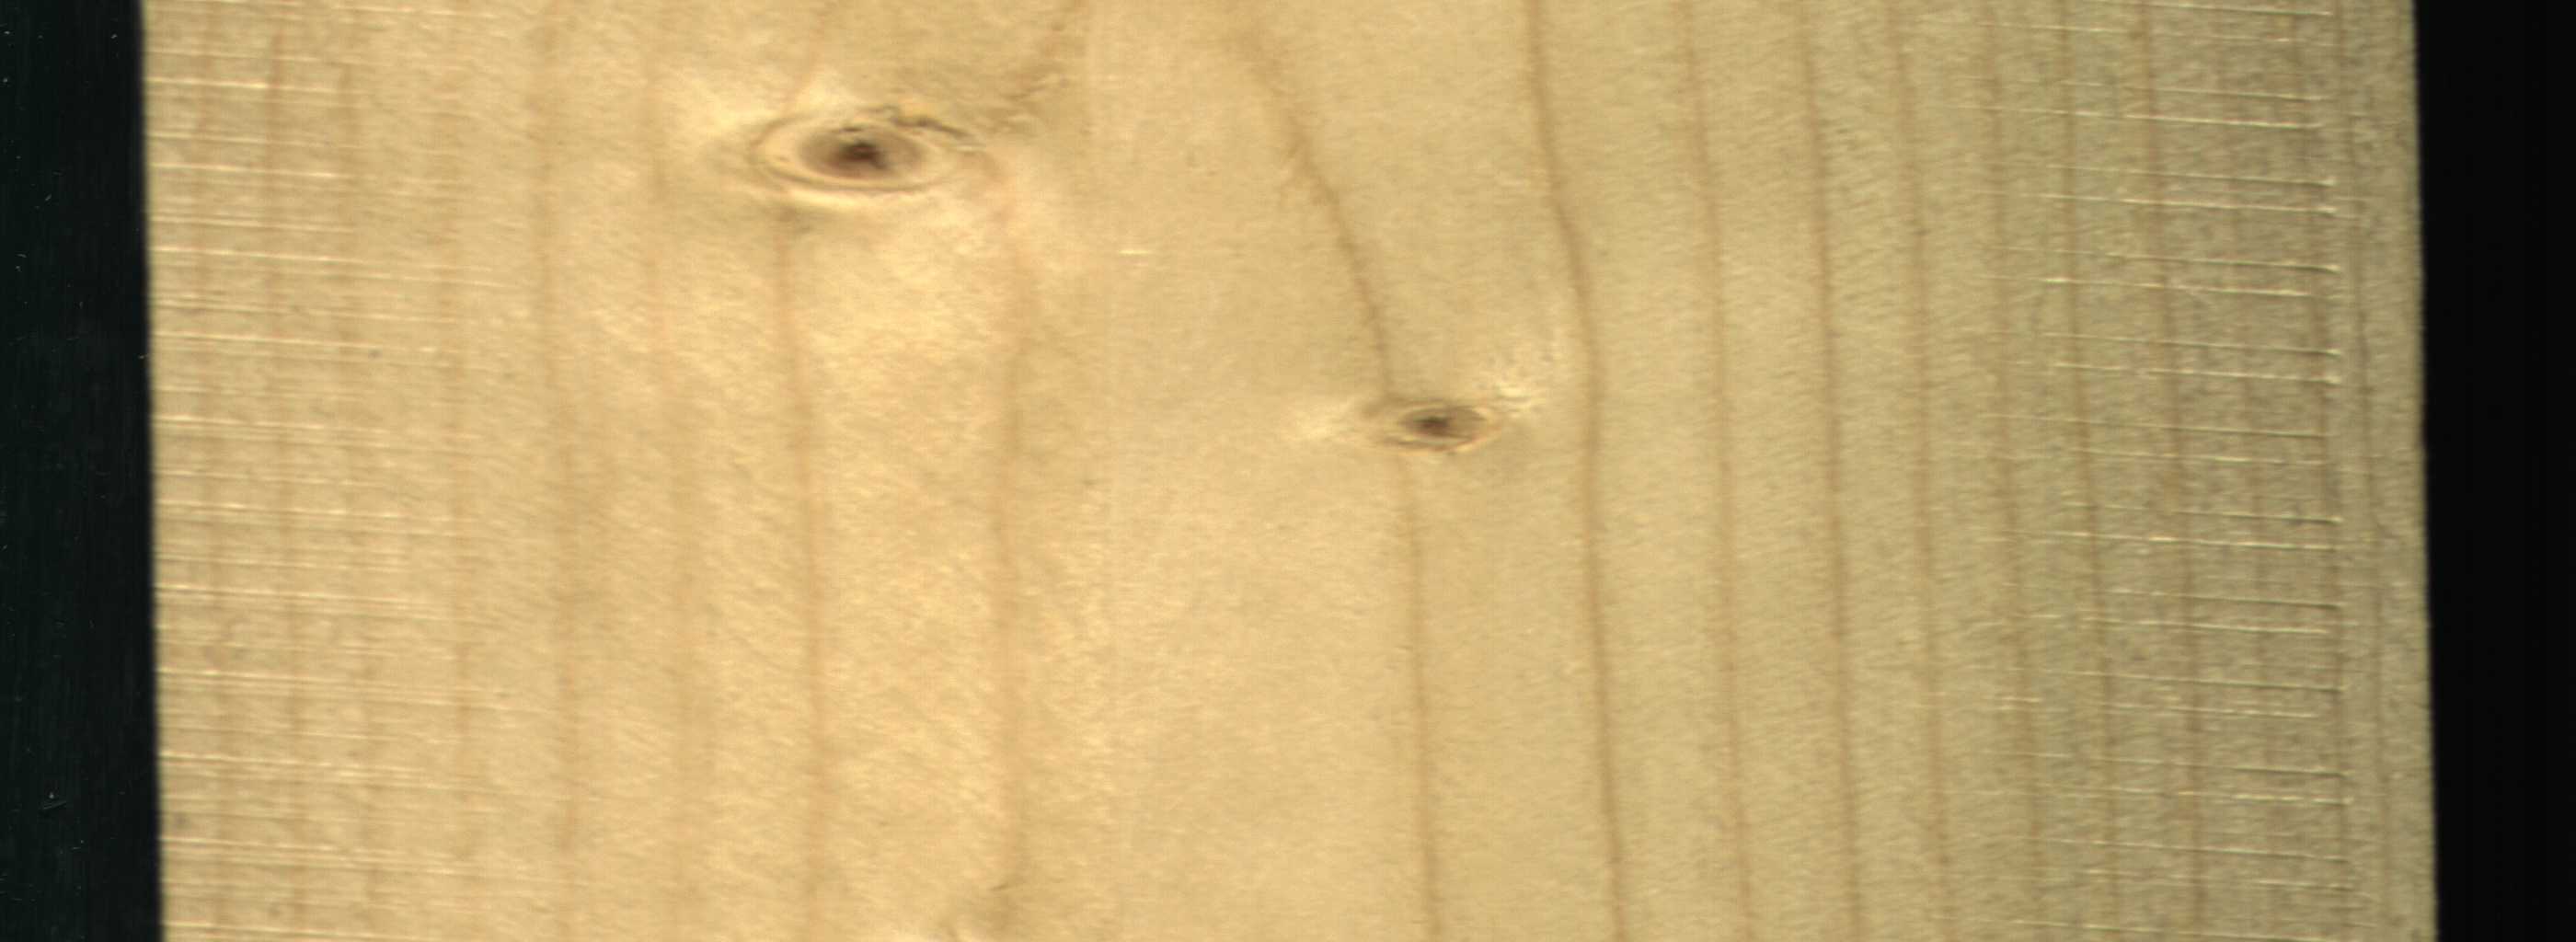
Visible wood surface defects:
Live_Knot
Live_Knot